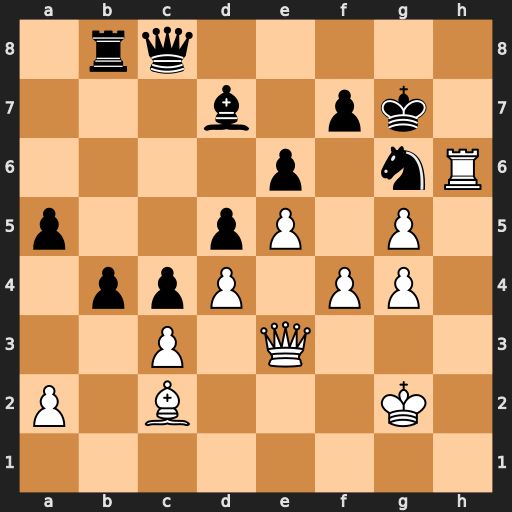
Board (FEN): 1rq5/3b1pk1/4p1nR/p2pP1P1/1ppP1PP1/2P1Q3/P1B3K1/8
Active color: w
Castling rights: -
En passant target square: -
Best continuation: Bxg6 fxg6 f5